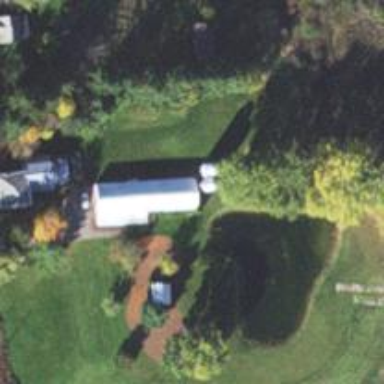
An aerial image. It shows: Silo.